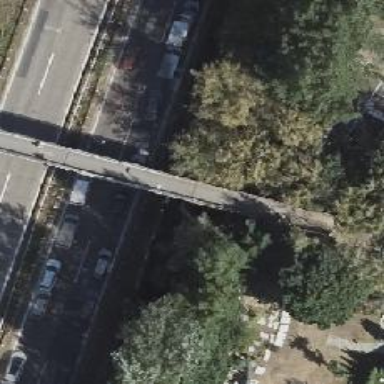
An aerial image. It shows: Bridge.